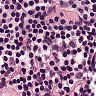
Metastatic tissue present: no